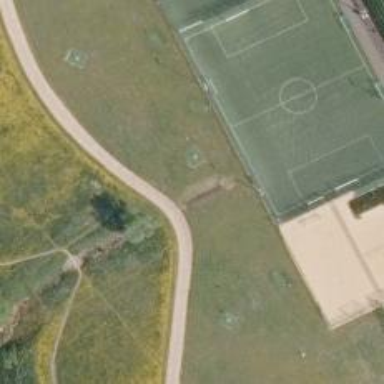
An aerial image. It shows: Disc golf basket.